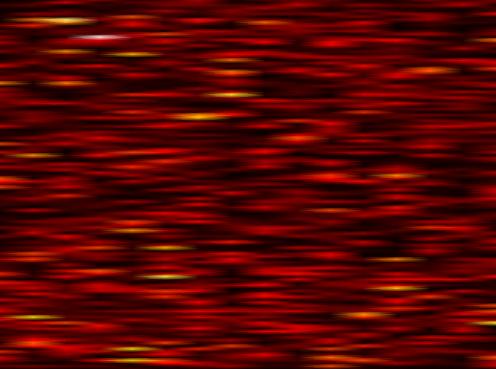
Label: UFMC